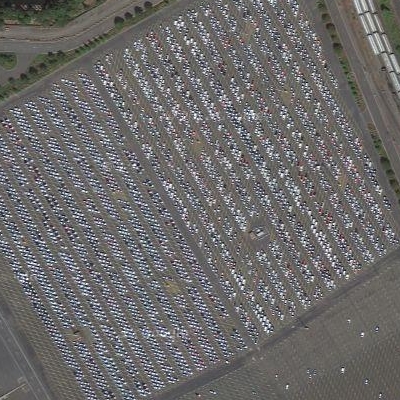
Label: gParking